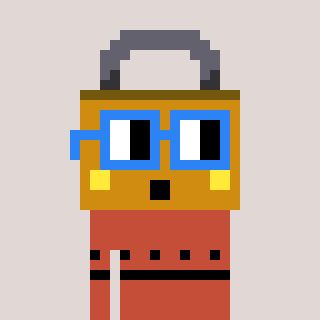
a pixel art character with square blue glasses, a lock-shaped head and a rust-colored body on a warm background